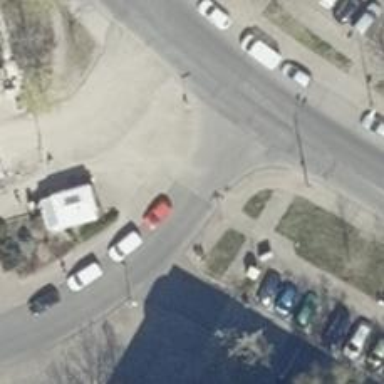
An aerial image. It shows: Residential road with asphalt surface. There are separate sidewalks on both sides.